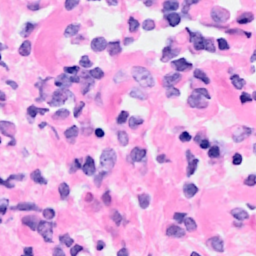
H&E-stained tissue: Breast